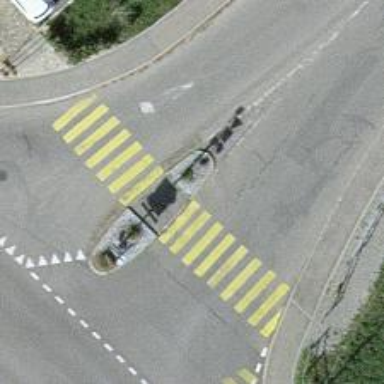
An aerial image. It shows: Uncontrolled zebra crossing on the road.